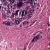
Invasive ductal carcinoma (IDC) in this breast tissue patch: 0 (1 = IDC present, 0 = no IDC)